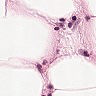
Metastatic tissue present: no